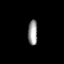
Tissue: lung
Cell type: Epithelial cells
Senescence score: 0.5452
Nuclear area (px): 245
Mean DAPI intensity: 146.2